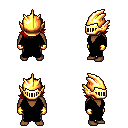
a pixel art fantasy rpg character, male body template, human, dark skin, black robe, metal pants, red swoop hairstyle, gold helm, gold gloves, four views (front, back, left, right), 2x2 character sprite sheet, small pixel art, hard edges, no anti-aliasing